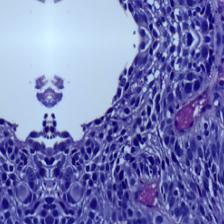
Diagnosis: OSCC